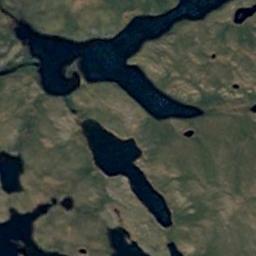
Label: wetland